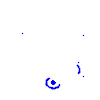
Particle: electron